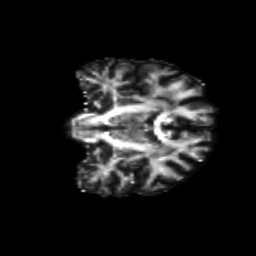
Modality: FA
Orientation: coronal
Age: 51
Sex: female
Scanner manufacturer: siemens
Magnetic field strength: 3 T
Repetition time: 8.6 s
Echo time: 0.095 s